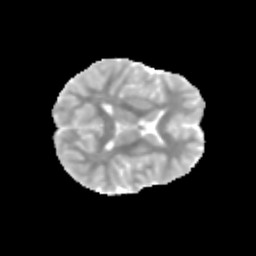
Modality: MD
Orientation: axial
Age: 9
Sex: female
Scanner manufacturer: siemens
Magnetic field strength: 3 T
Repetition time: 3.8 s
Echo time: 0.07 s